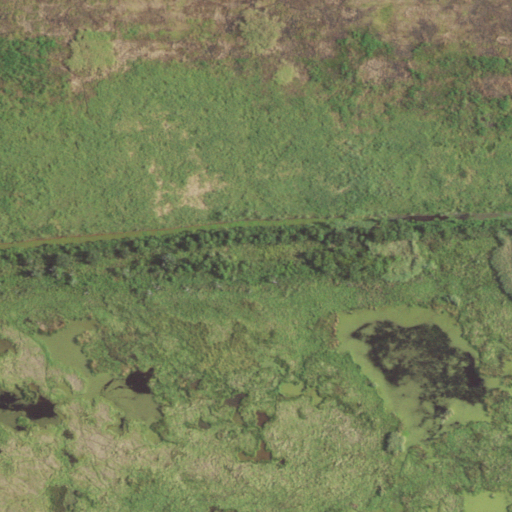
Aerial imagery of island in Louisiana named Long Island containing herbaceous wetlands, grassland, pasture, cultivated crops, and open water